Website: home-depot
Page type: billing-address
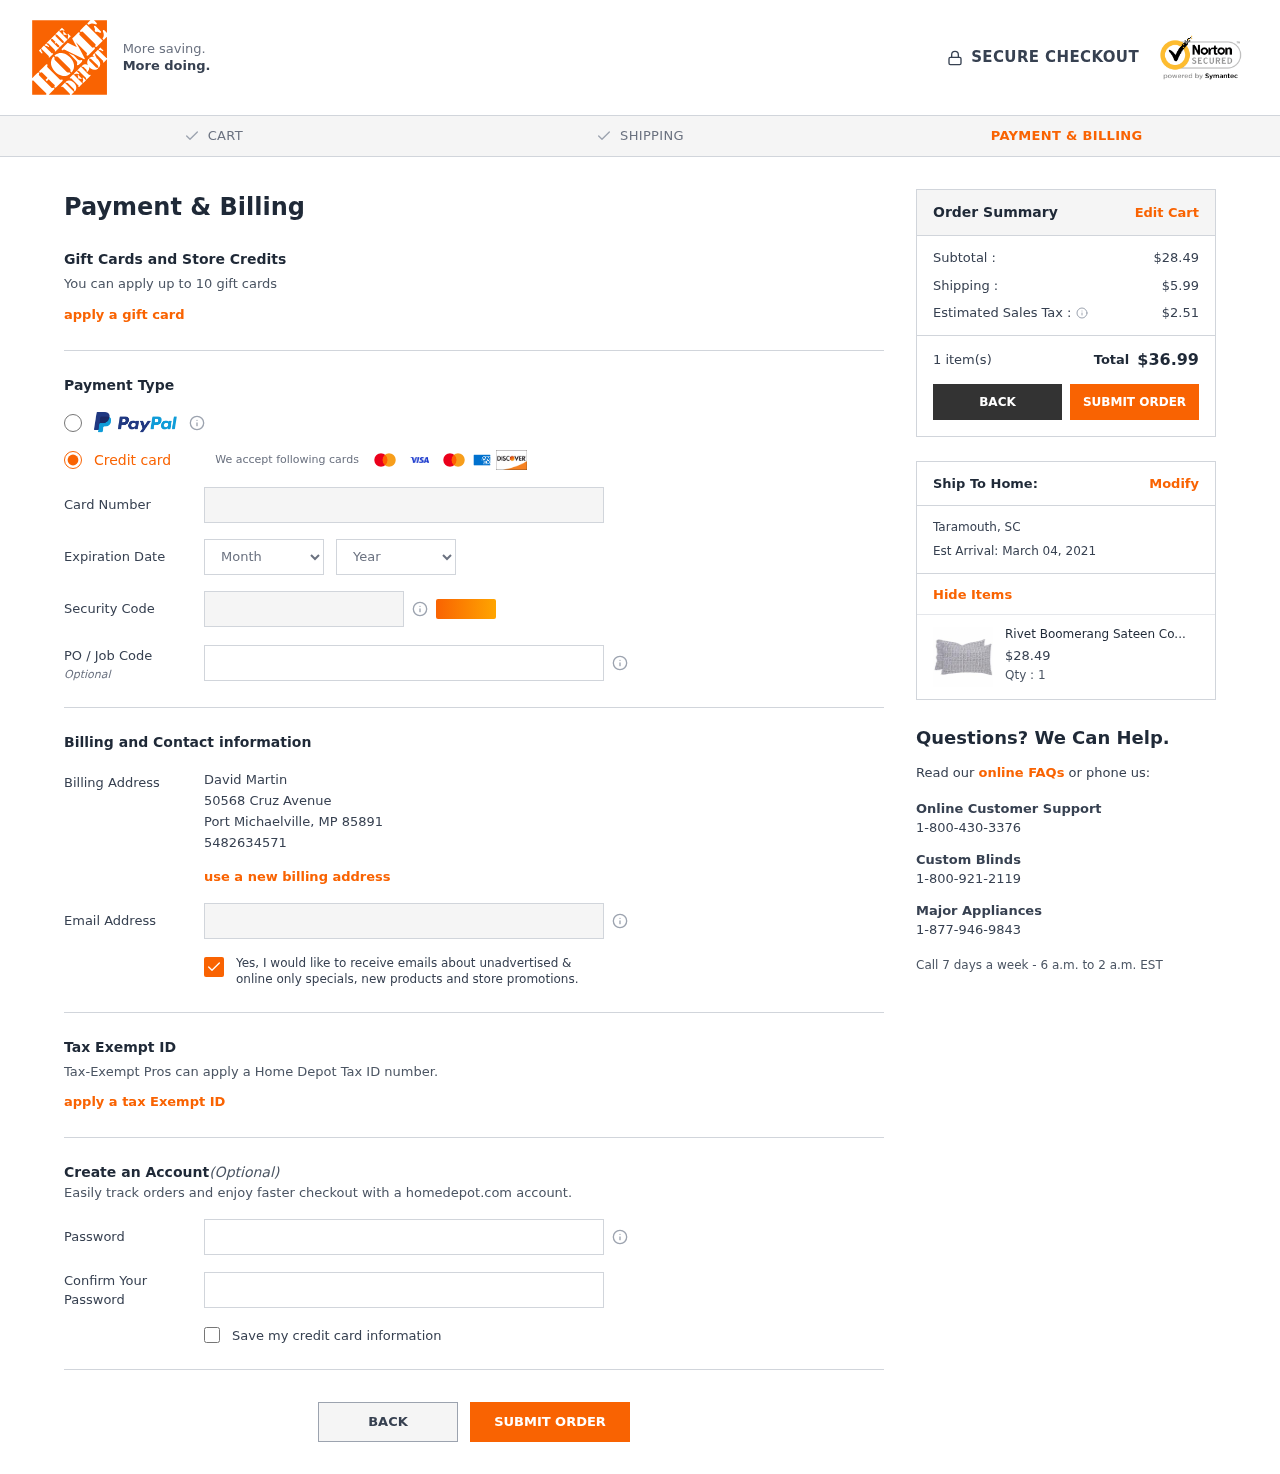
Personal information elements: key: PII_CARD_CVV
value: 285
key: PII_CARD_EXPIRY_MONTH
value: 07
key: PII_CARD_EXPIRY_YEAR
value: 28
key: PII_CARD_NUMBER
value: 6011 6968 1702 9944
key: PII_CITY
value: Port Michaelville
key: PII_CITY2
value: Taramouth
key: PII_EMAIL
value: david_martin@yahoo.com
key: PII_FULLNAME
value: David Martin
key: PII_PHONE
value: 5482634571
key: PII_POSTCODE
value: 85891
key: PII_STATE_ABBR
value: MP
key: PII_STATE_ABBR2
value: SC
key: PII_STREET
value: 50568 Cruz Avenue
Product elements: key: PRODUCT1_NAME
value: Rivet Boomerang Sateen Cotton Pillowcase Set
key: PRODUCT1_PRICE
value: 28.49
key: PRODUCT1_QUANTITY
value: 1
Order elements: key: ORDER_SUBTOTAL
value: $28.49
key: ORDER_SHIPPING_COST
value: $5.99
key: ORDER_TAX
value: $2.51
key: ORDER_NUM_ITEMS
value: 1 item(s)
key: ORDER_TOTAL
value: $36.99
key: ORDER_DELIVERY_DATE
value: Est Arrival: March 04, 2021